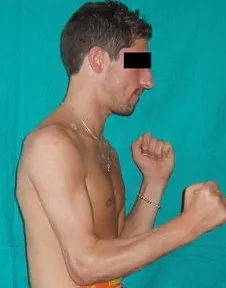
Photographs (a, b, c, d) showing active motion of the right elbow in comparison with the uninjured contralateral limb 18 months after the second injury.
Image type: medical_photograph (other_medical_photograph)